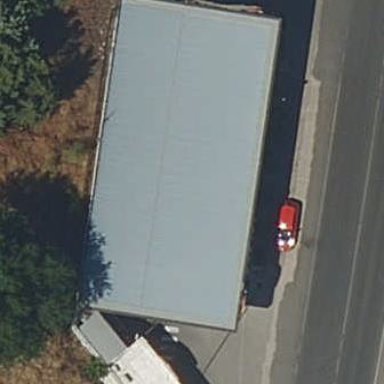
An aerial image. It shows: View of roof of building.